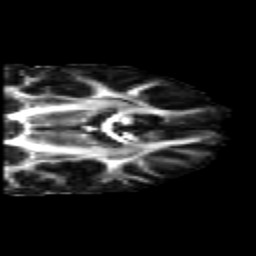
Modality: FA
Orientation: coronal
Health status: healthy
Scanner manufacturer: siemens
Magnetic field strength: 3 T
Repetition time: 10 s
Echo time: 0.092 s